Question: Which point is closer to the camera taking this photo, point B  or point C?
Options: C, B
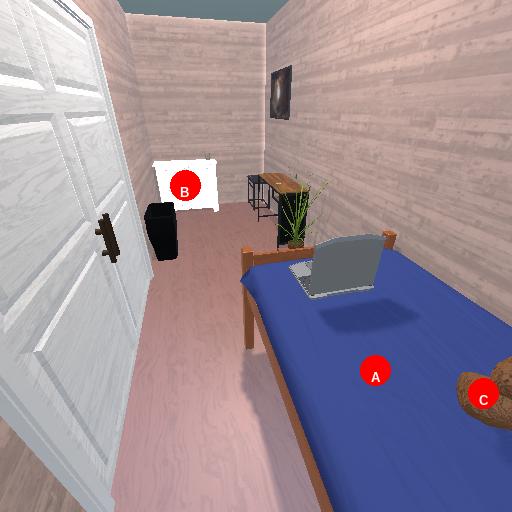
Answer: C